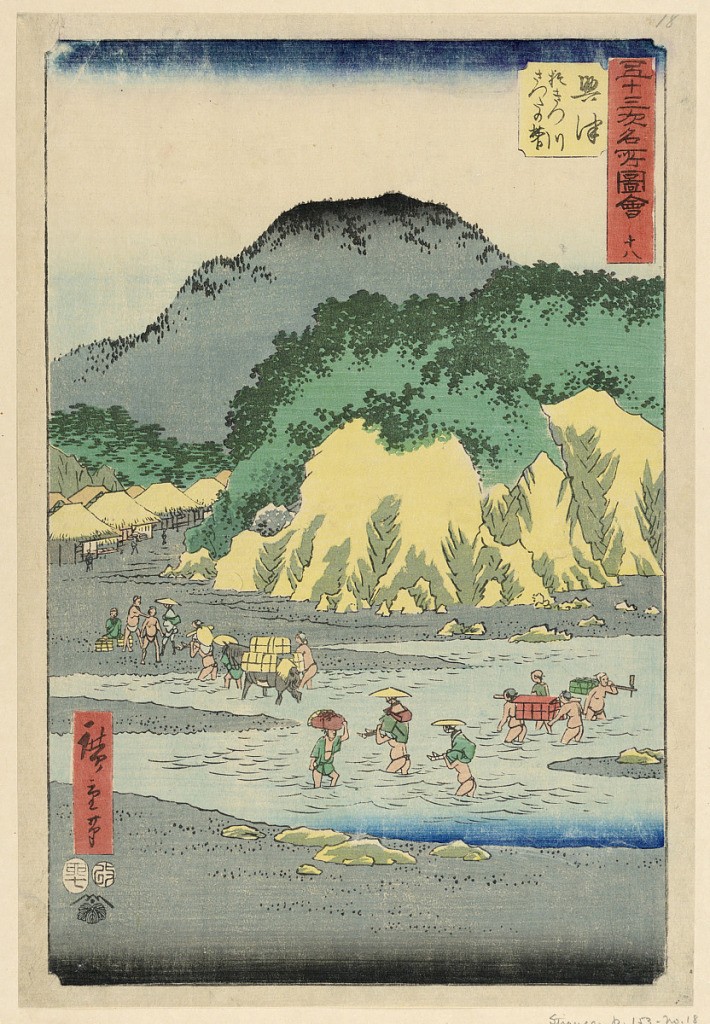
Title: Okitsu from the series 53 Stations of Tokaido
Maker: Ando Hiroshige, Japanese, 1797–1858
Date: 1855
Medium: Woodblock print in colored ink on paper
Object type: Print
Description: A dozen men are carrying cargo from a recently docked ship. Some men balance luggage on their heads while others pair up and balance the weight of larger containers between them. Rocky mountains segregated by colors give a sense of weight and prominence.